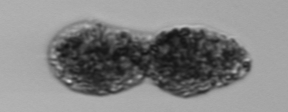
Label: fecal_pellet